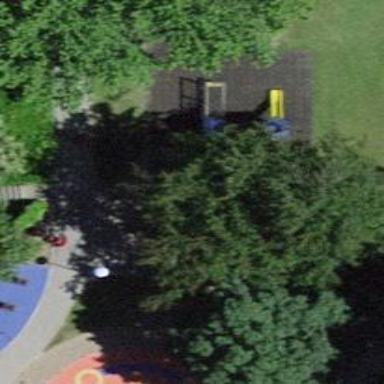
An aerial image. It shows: Playground area for leisure activities on the land.